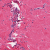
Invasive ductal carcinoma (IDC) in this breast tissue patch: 0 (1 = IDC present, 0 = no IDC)